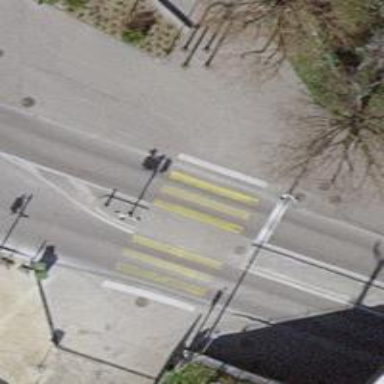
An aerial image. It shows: Road crossing with traffic signals and central island.